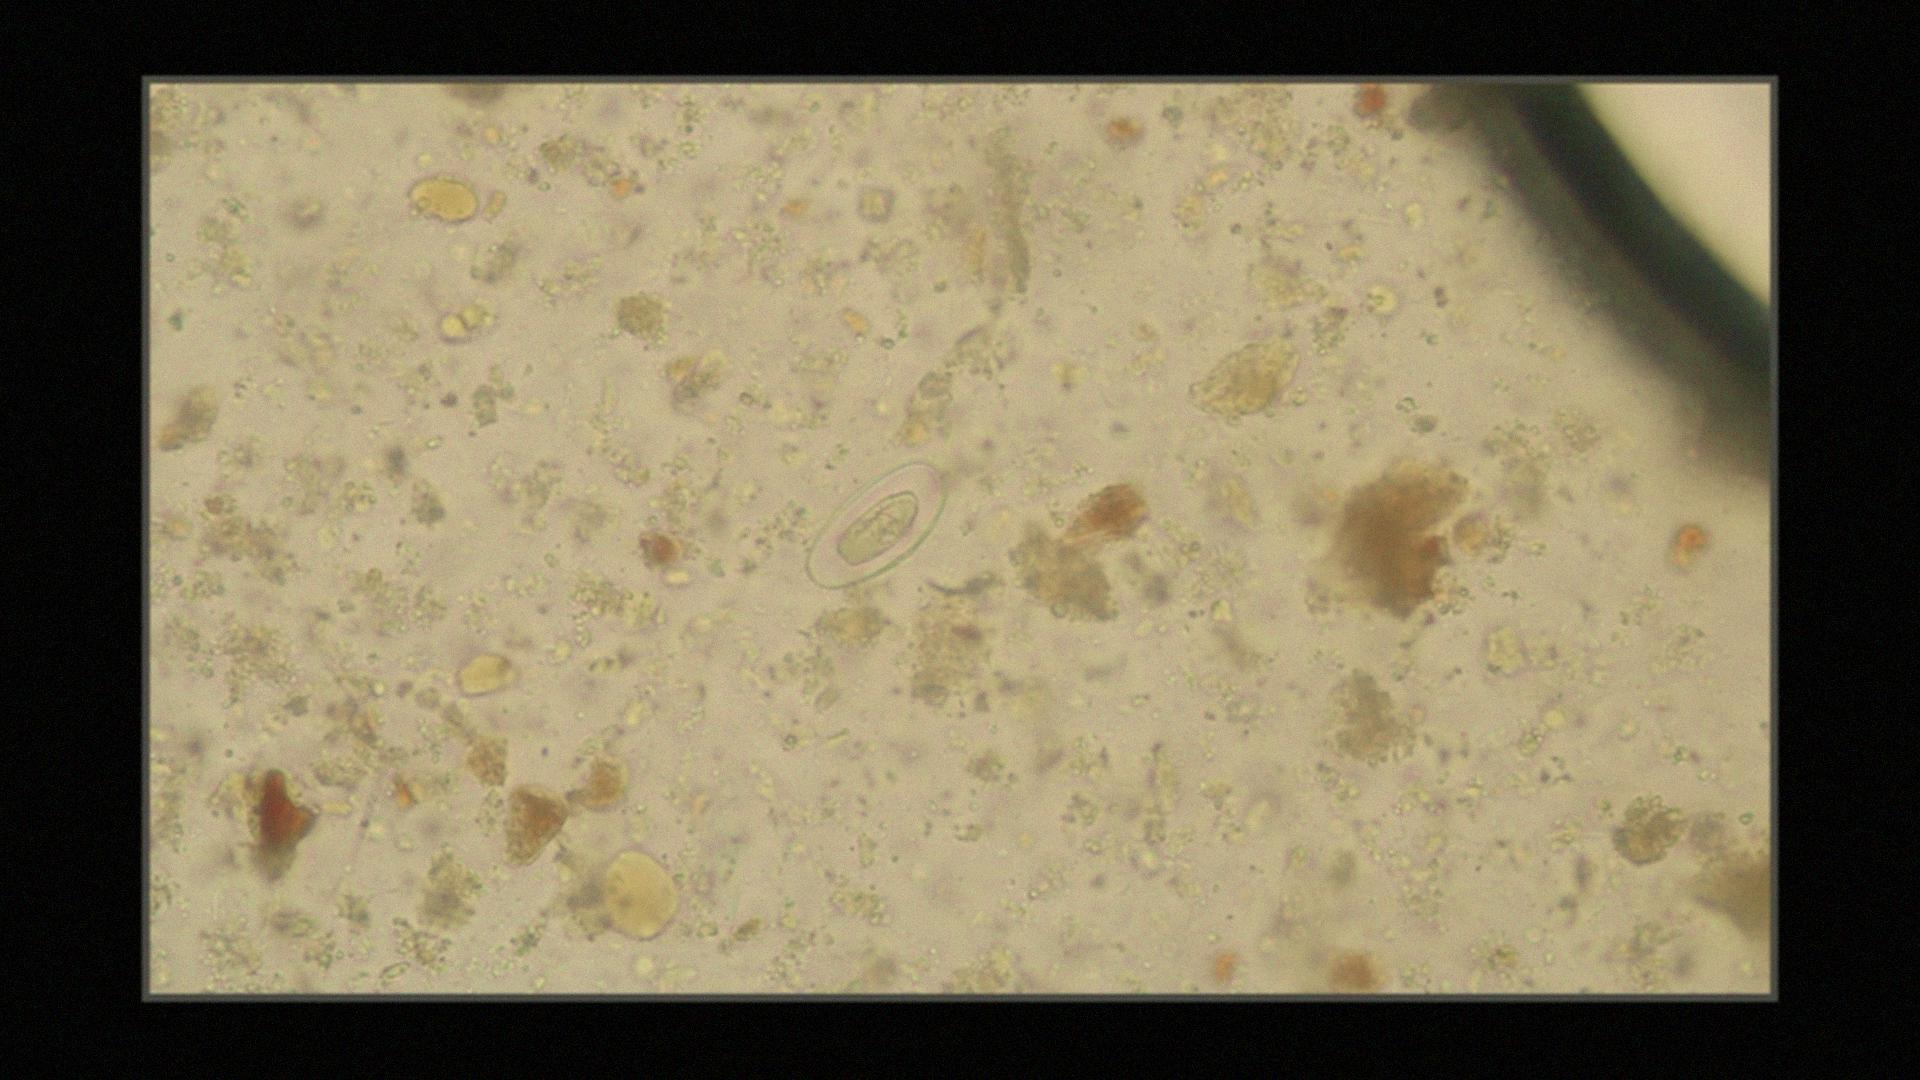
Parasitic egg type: Enterobius vermicularis